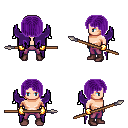
a pixel art fantasy rpg character, male body template, human, light skin, purple wings, magenta pants, purple pageboy hairstyle, gold gloves, maroon shoes, spear, four views (front, back, left, right), 2x2 character sprite sheet, small pixel art, hard edges, no anti-aliasing